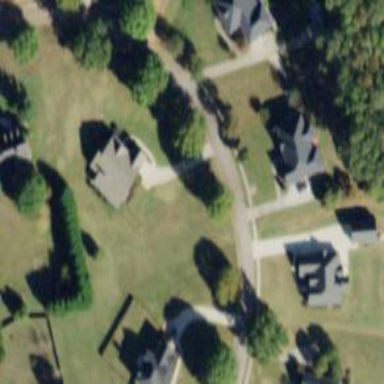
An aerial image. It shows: Driveway leading to service road.